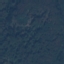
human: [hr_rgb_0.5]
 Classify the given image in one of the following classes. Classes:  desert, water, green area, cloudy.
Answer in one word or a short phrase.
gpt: green area